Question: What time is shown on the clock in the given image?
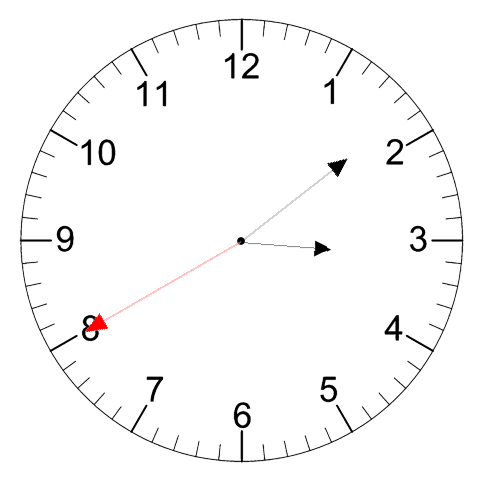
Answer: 03:08:40